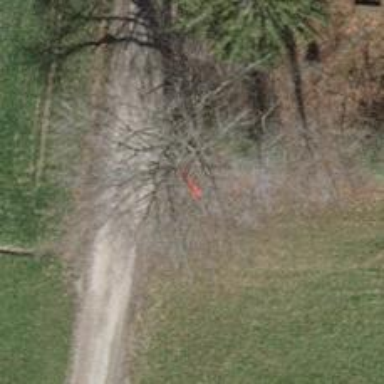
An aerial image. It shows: Red bench.